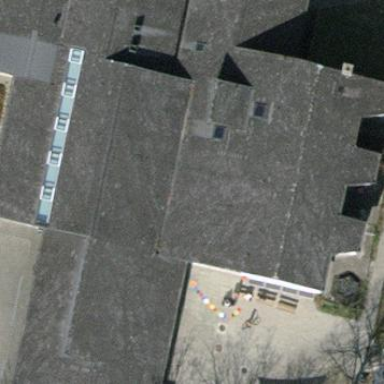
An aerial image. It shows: School.